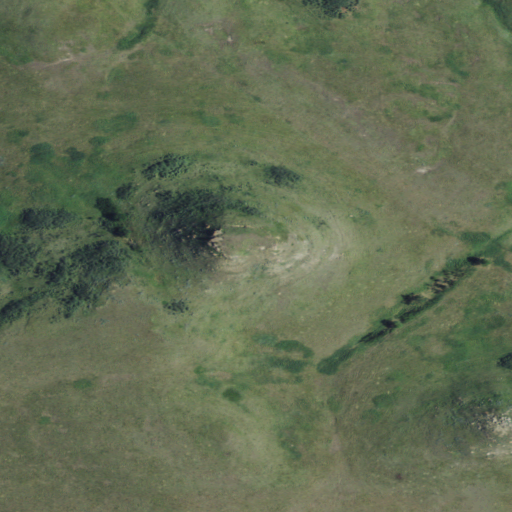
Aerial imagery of mountain in North Dakota named Bell Butte containing only grassland